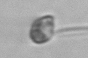
Label: flagellate_morphotype1